Question: I would like to make a generic class that when tapped, makes the element grayish.
Facebook's app is the perfect example of what I want to achieve. All their links and images become gray when tapped.

I can only guess that they are subclassing <URL>.
I have made my button's style 'UIButtonTypeCustom' to get rid of the rounded border. Beyond this, I don't know how to have the gray overlay because I see no such property in the documentation.
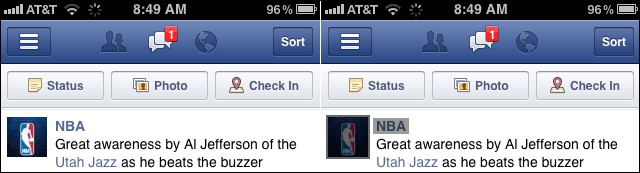
Answer: Its simple:
'''
#define TAG_GRAYVIEW <PHONE> // some random number
// add the gray overlay
UIView *grayView = [[UIView alloc] initWithFrame:button.bounds];
grayView.backgroundColor = [UIColor grayColor];
grayView.tag = TAG_GRAYVIEW;
[button addSubview:grayView];
// remove the gray overlay
UIView *grayView = [button viewWithTag:TAG_GRAYVIEW];
[grayView removeFromSuperview];
'''